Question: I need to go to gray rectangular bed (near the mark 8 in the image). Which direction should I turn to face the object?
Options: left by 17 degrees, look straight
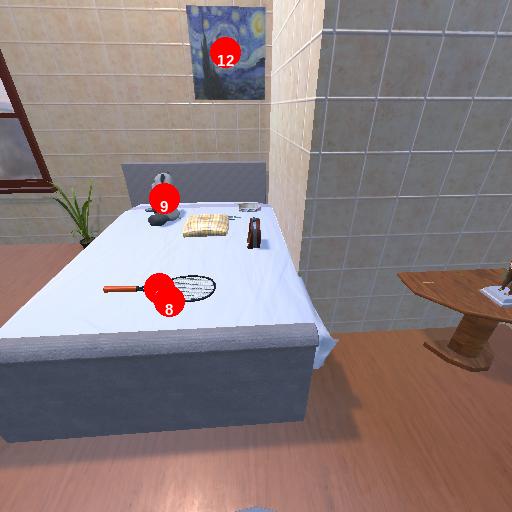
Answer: left by 17 degrees